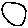
Label: circle